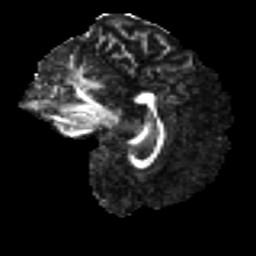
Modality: FA
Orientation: sagittal
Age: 35
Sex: male
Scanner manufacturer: ge
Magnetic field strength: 3 T
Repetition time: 7.8 s
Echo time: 0.0608 s